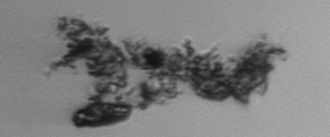
Label: detritus